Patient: sex M, age 35
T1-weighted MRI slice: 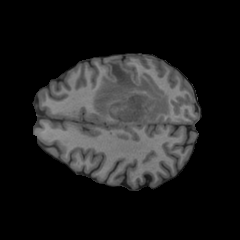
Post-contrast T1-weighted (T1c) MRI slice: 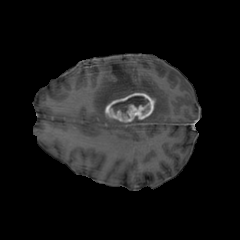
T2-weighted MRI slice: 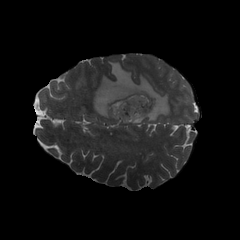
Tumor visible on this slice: yes
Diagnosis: Glioblastoma, IDH-wildtype
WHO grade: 4